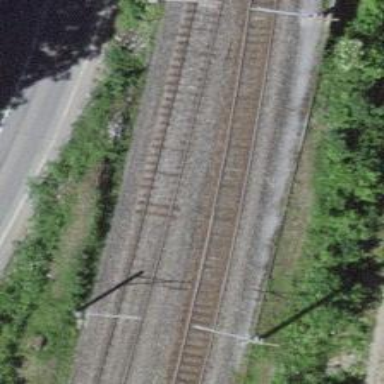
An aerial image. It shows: Single-track electrified railway siding with contact line.